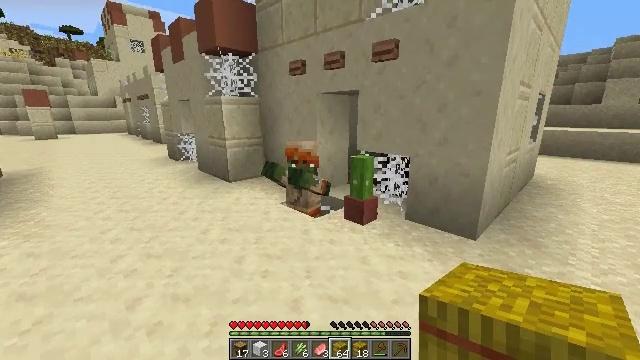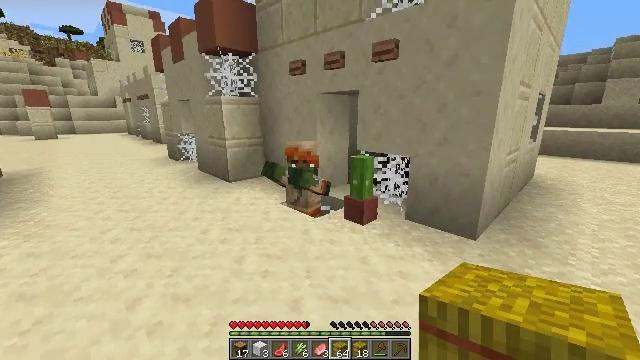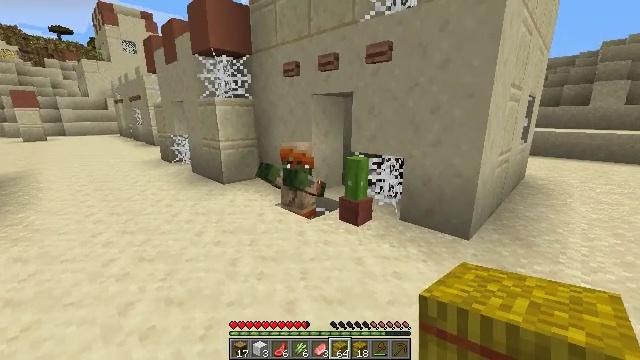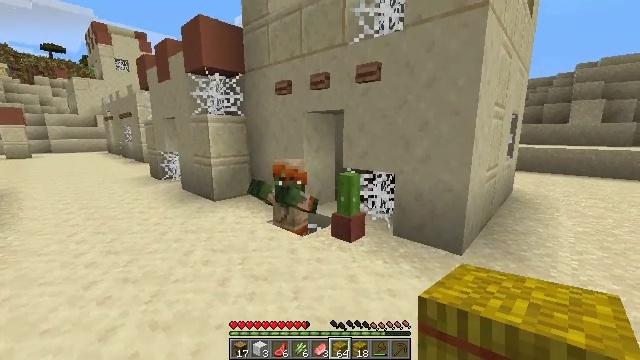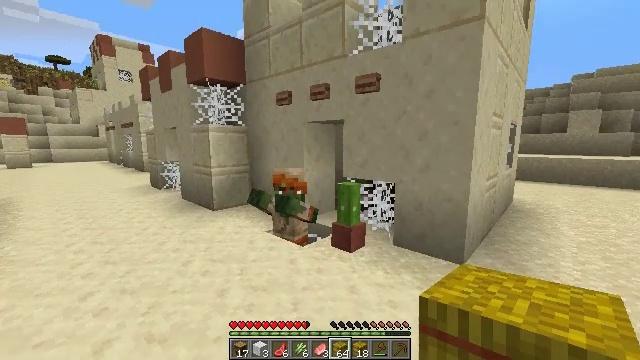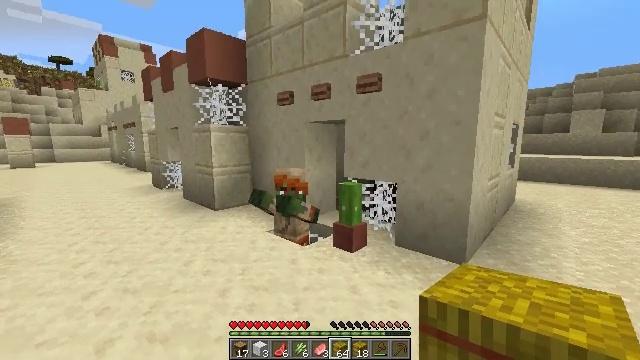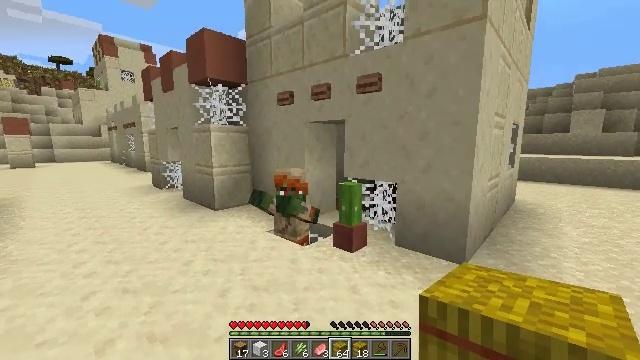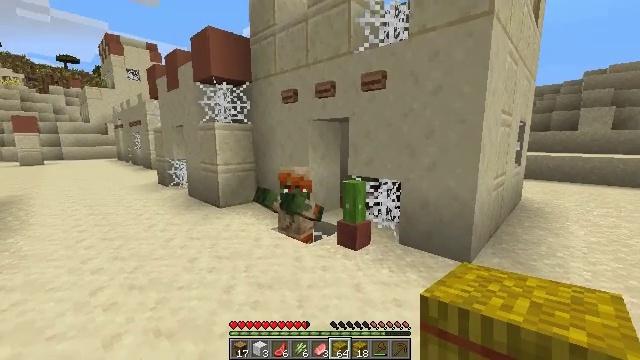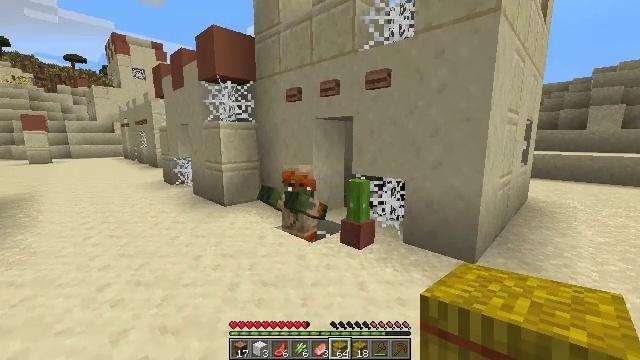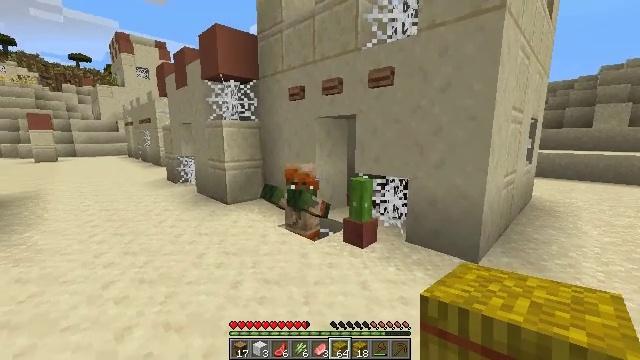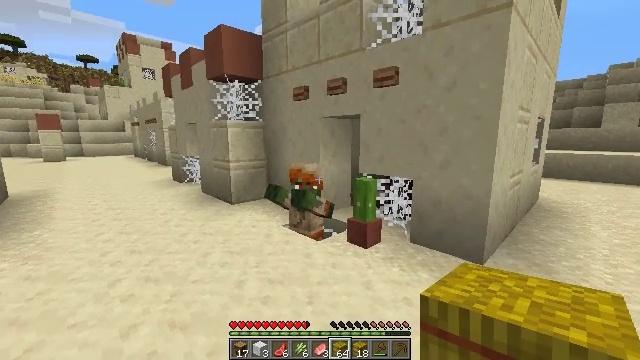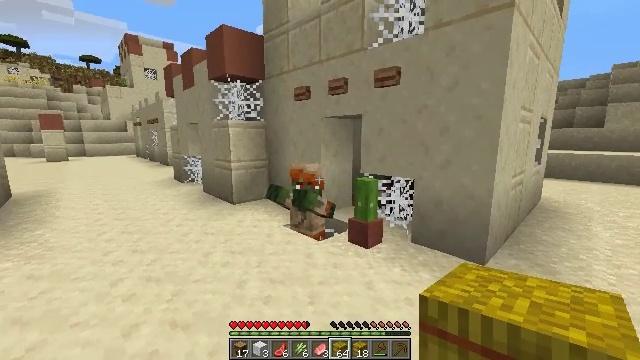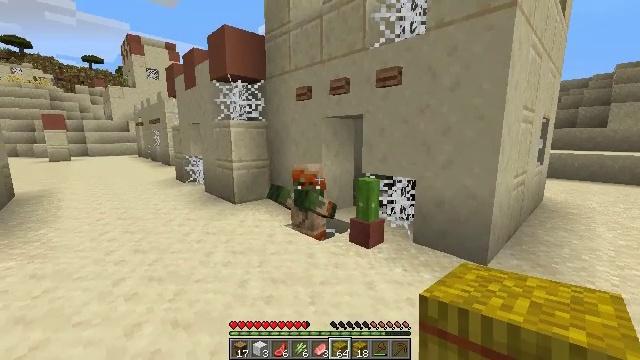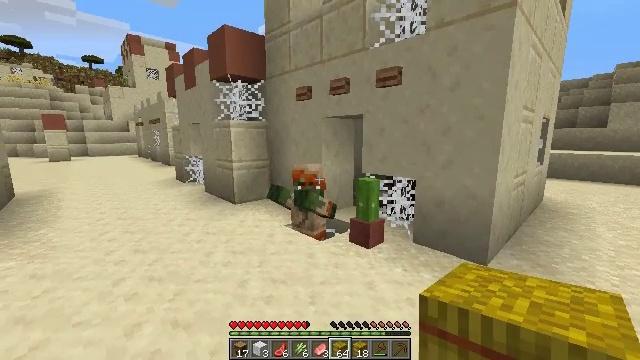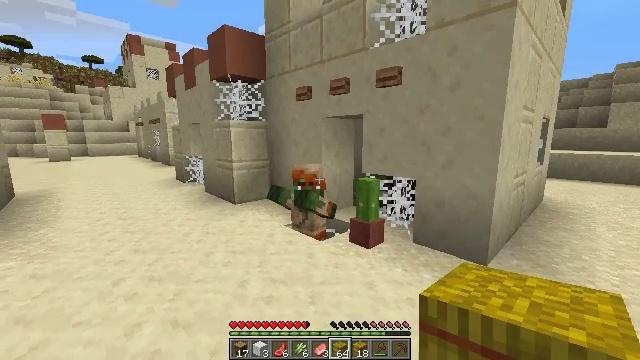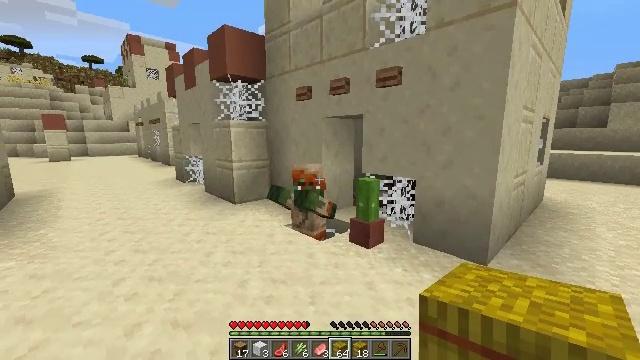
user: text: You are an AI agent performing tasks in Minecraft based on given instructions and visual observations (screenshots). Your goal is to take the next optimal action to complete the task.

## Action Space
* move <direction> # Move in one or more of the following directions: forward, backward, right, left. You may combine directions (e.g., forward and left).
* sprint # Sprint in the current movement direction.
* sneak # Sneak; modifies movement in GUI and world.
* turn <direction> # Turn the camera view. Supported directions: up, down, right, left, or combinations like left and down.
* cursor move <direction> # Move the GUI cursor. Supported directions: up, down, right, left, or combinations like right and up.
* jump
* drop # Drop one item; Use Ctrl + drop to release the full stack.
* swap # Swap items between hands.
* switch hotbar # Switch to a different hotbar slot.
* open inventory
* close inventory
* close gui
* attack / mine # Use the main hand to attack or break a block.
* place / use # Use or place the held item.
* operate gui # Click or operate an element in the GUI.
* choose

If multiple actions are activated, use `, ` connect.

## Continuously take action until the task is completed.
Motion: motion action
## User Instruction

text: Break the potted cactus to collect it.
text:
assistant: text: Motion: no_op
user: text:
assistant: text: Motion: turn right
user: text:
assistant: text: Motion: turn right and up
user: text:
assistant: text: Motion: turn up
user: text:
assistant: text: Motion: no_op
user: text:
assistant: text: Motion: no_op
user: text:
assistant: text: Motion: no_op
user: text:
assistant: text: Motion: no_op
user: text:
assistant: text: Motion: no_op
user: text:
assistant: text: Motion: no_op
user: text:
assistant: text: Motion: no_op
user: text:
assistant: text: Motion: no_op
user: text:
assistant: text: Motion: no_op
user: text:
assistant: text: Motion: no_op
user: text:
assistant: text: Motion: no_op
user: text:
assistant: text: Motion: no_op
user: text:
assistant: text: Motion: no_op
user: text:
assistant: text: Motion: no_op
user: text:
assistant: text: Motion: no_op
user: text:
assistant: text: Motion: no_op
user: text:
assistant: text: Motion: no_op
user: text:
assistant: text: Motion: no_op
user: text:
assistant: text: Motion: no_op
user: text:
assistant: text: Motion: no_op
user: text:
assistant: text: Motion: no_op
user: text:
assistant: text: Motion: no_op
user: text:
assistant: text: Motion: no_op
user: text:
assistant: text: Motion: no_op
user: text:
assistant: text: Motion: no_op
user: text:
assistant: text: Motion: no_op